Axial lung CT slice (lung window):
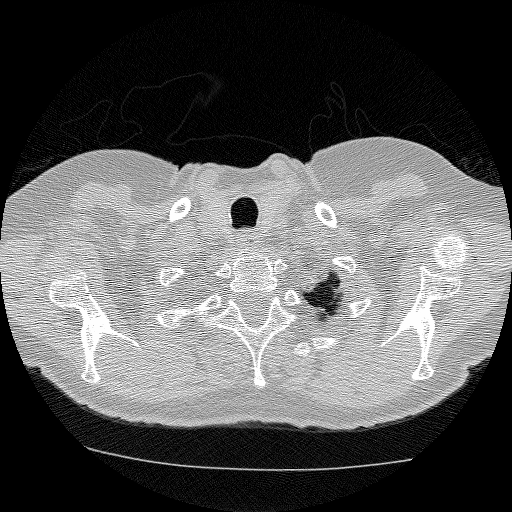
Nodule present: no